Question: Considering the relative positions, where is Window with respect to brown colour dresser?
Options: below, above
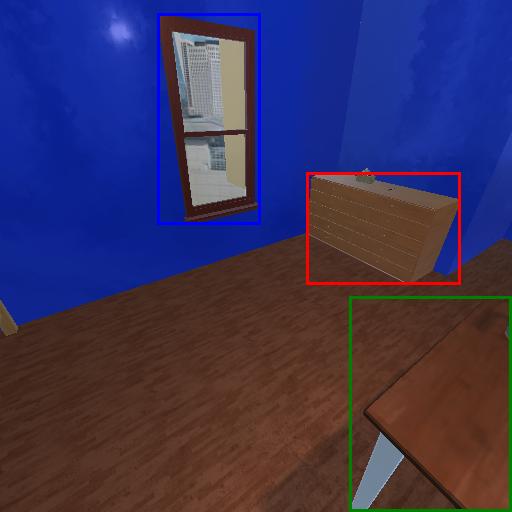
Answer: below